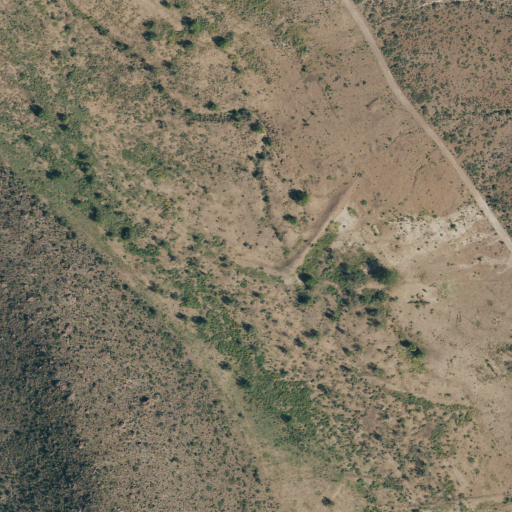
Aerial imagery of valley in Texas named Boracho Canyon containing shrub, grassland, and evergreen forest